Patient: sex M, age 70
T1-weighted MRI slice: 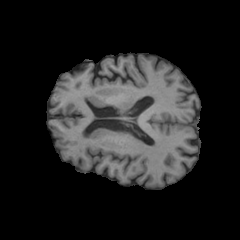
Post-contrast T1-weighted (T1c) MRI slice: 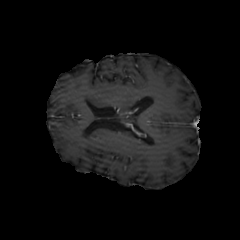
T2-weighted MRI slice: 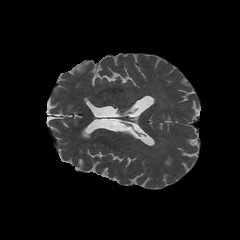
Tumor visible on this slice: no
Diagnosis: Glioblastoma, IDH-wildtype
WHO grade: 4